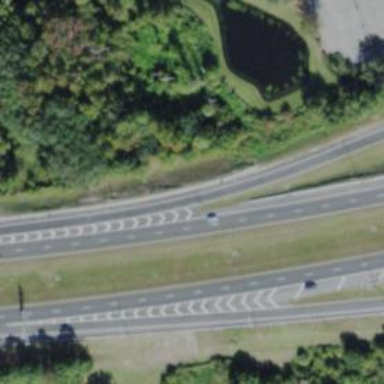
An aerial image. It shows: Motorway link road with diamond junction.